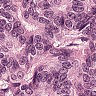
Metastatic tissue present: yes